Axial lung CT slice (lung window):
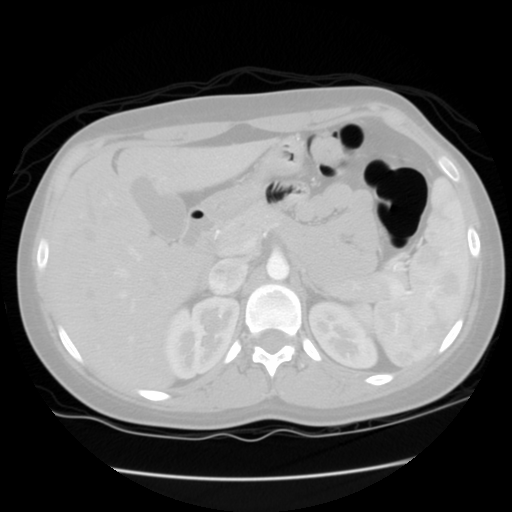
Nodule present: no